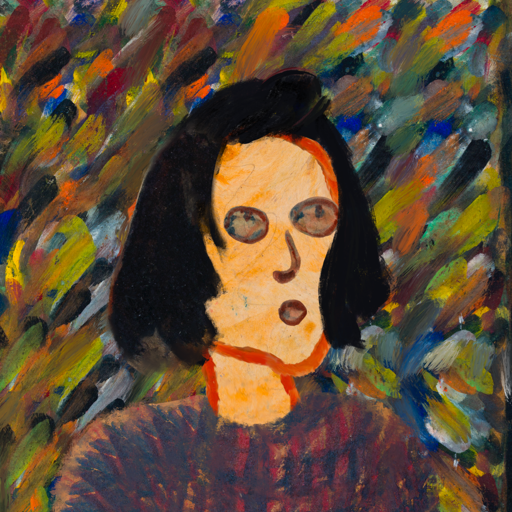
Background: An_Impression, Head And Neck Side: Experience, Face Side: Orphan, Bust: In_The_Sun, Hair Side: Mosgoul, Head Accessory: Blank, Second Necklace: Blank, Necklace: Blank, Baby: Blank